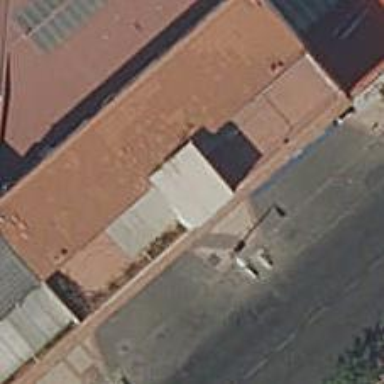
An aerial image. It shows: Car repair shop.